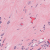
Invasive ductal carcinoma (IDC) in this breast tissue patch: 0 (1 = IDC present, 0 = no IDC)